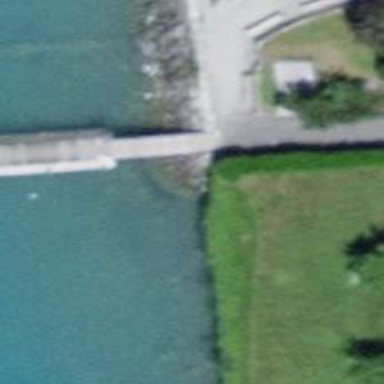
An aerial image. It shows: Man-made pier.